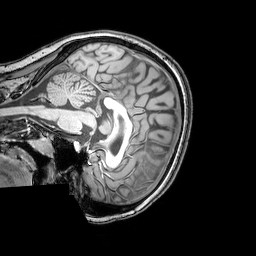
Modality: T1w
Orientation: sagittal
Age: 20
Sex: female
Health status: healthy
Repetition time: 0.081 s
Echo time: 0.037 s